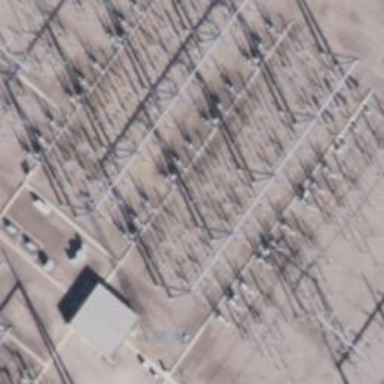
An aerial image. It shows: Switch used for power control.